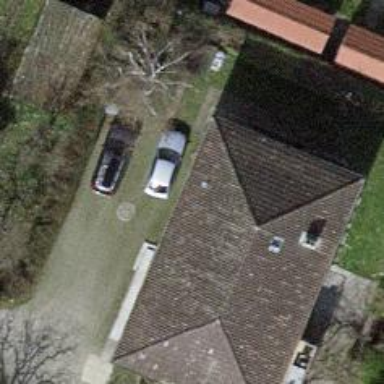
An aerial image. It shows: Simple and straightforward house.